Field crop: tomato
Growth stage: 1
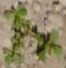
Species: portulaca